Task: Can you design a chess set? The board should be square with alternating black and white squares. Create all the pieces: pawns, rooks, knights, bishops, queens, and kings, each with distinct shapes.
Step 586:
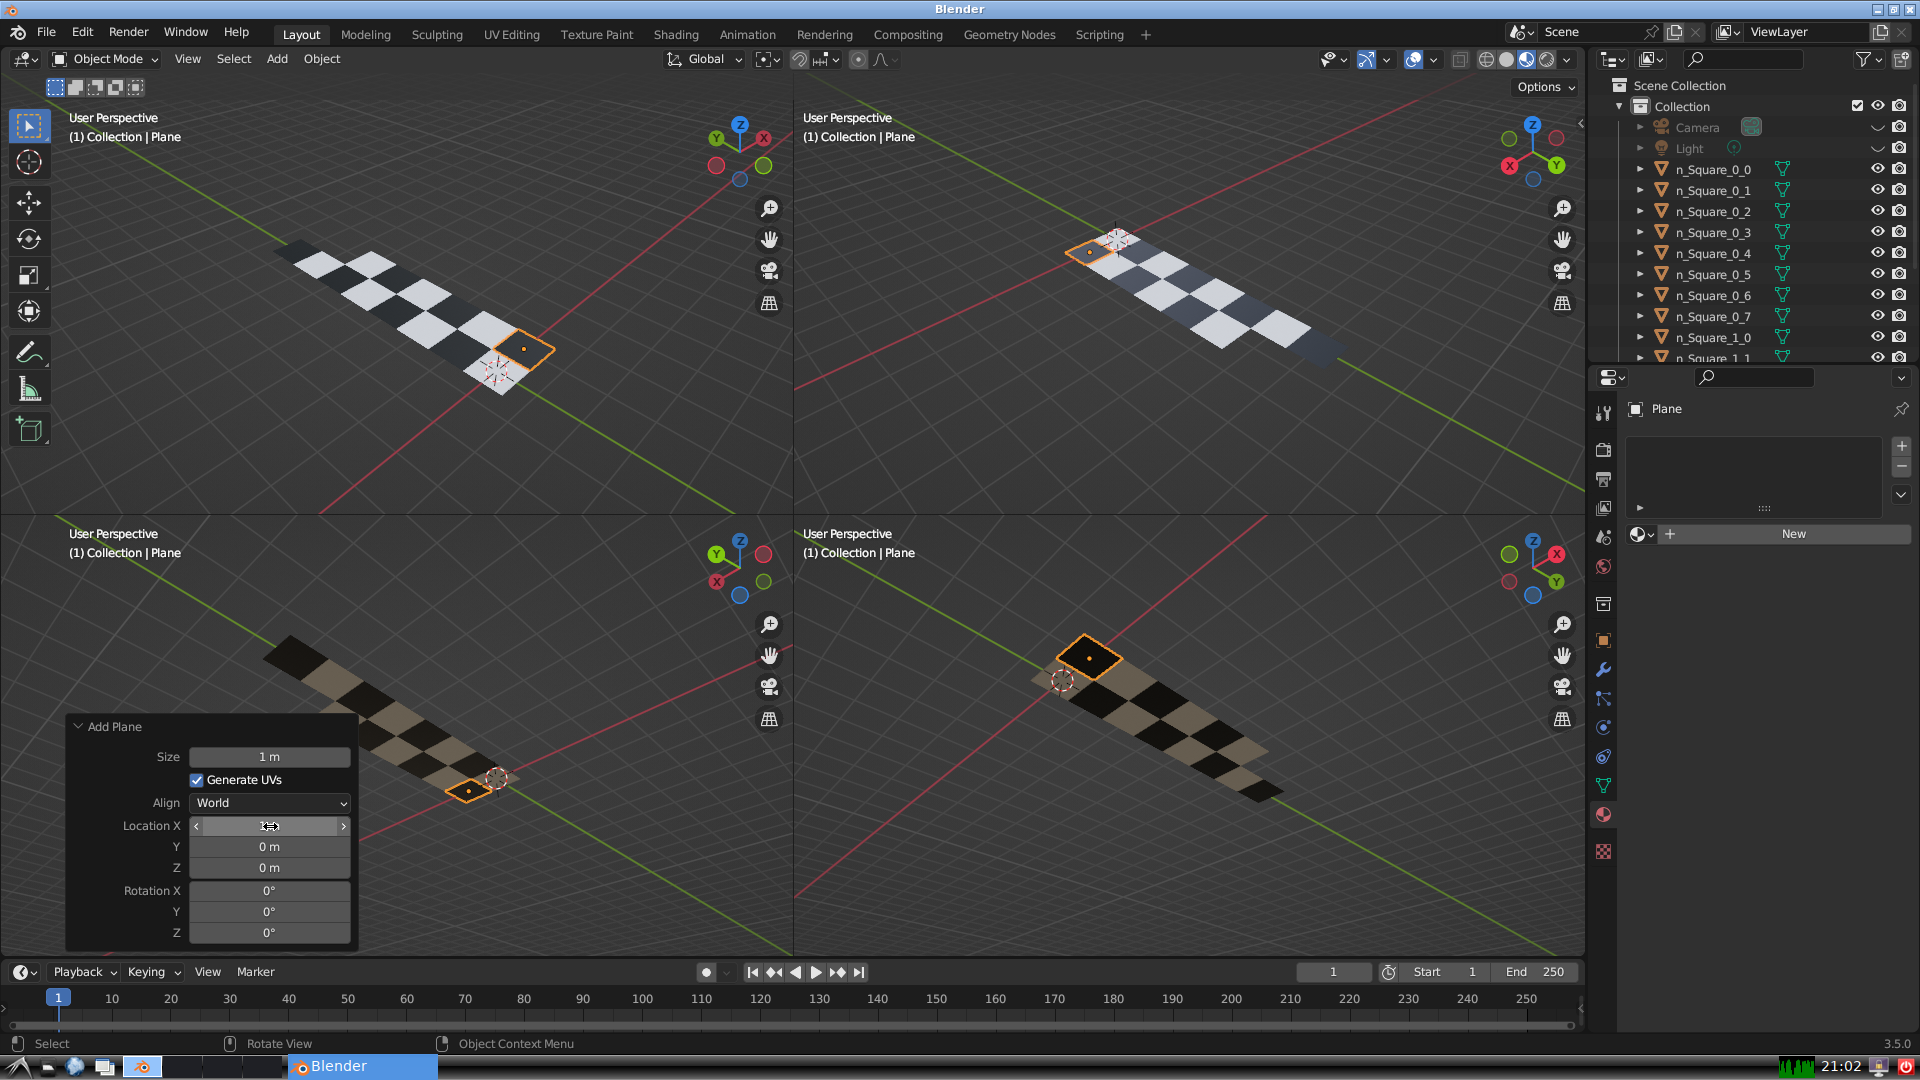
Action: {"mouse_move": [270, 846]}